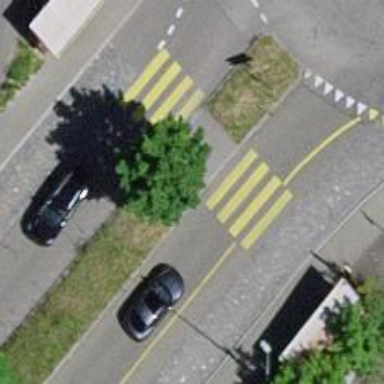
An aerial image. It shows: Uncontrolled zebra crossing on the road.